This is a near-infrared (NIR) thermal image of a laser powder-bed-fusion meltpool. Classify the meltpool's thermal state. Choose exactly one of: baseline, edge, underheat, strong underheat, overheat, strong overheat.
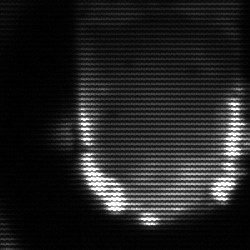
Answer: baseline